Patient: sex M, age 57
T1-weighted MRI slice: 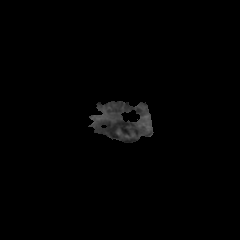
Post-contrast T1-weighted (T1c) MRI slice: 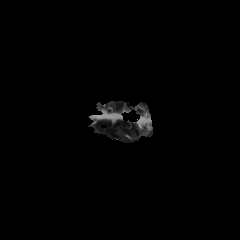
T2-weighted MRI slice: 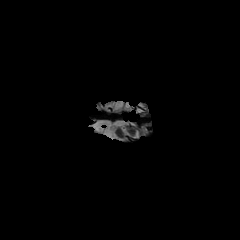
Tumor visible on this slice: no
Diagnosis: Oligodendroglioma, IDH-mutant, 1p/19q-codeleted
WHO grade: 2